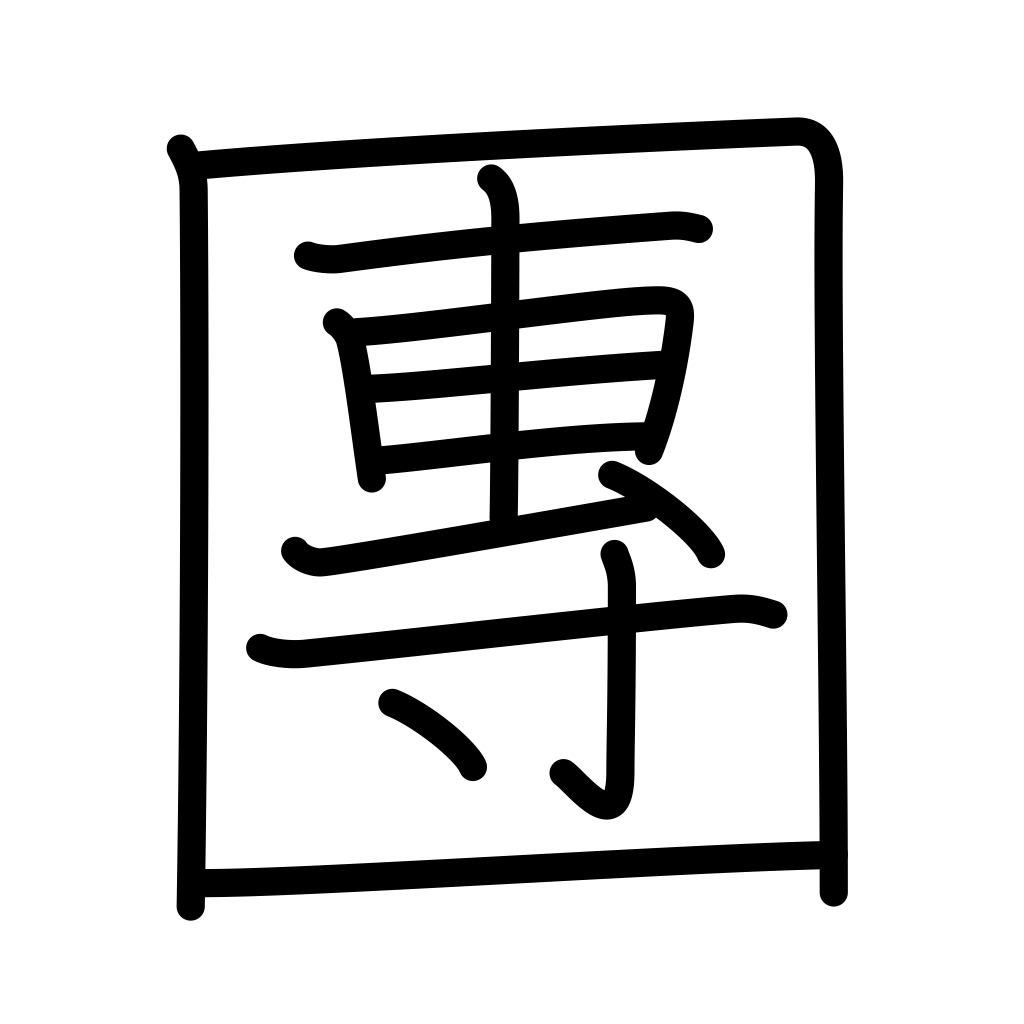
Meaning: association